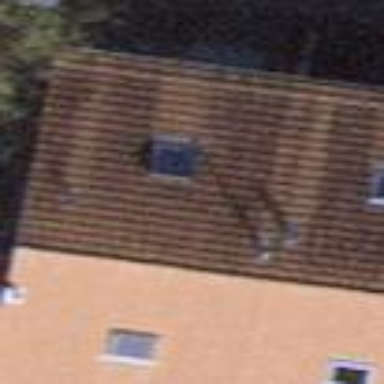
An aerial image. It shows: Building with tiled roof.